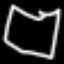
Label: octagon